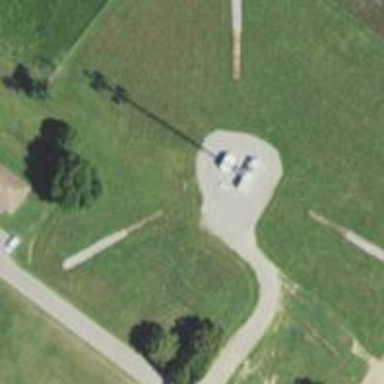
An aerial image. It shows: Communications tower.